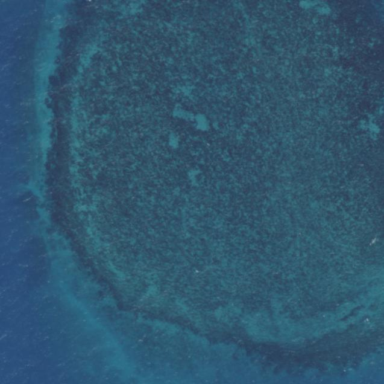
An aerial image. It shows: Beautiful reef in its natural habitat.